Question: I'm having trouble with a div table control I wrote displaying correctly in IE.
My "table" is just a series of divs designed to look like a table, everything looks good in FF and Chrome but can't seem to get my "rows" to display correctly in IE.
It seems to scrunch all the rows to the left side of the table and then wrap them. I can adjust this by adjusting the row div's width but I would like to find another work around as this is a control and knowing the proper width to apply can be difficult. Here is a screen shot of what it is doing.

Also just noticed that when I maximize my screen on my 22in widescreen monitor it lines up everything correctly. Not sure what is going there.
here is my CSS as well, I think the titles are explanatory enough.
'''
.dataTable
{
border-style: solid;
border-width: .5px;
border-color: #dae2c1;
border-collapse: collapse;
font-family: PTSansCaptionBold, Arial, Sans-Serif;
}
.Table div
{
font-size: 12px;
color: #888;
margin: 0;
float: left;
overflow: hidden;
}
.HeaderRow div
{
border: 1px solid #f3f5eb;
padding: 5px 3px;
background-color: #bcc3a7;
color: #FFFFFF;
opacity: 0.7;
text-transform: uppercase;
-moz-user-select: none;
user-select: none;
cursor: pointer;
position: relative;
}
.DataRow
{
clear: both;
}
.DataRow div
{
border: 1px solid #000000;
border-color: #e7ecd7;
padding: 5px 3px;
min-height: 12px;
}
'''
Here is some of the html
'''
<div class="HeaderRow">
<div style="width: 100px; text-align: left;"><span id="arrow"></span>DRAWING #</div>
<div style="width: 100px; text-align: left;"><span id="arrow"></span>LOT #</div>
<div style="width: 100px; text-align: left;"><span id="arrow"></span>Serial #</div>
<div style="width: 100px; text-align: left;"><span id="arrow"></span>AS BUILT</div>
<div style="width: 100px; text-align: left;"><span id="arrow"></span>AS DESIGN</div>
<div style="width: 200px; text-align: left;"><span id="arrow"></span>DESCRIPTION</div>
</div>
<div class="DataRow">
<div style="width: 100px; text-align: left;">0102-10002</div>
<div style="width: 100px; text-align: left;"> </div>
<div style="width: 100px; text-align: left;">1004</div>
<div style="width: 100px; text-align: left;">94</div>
<div style="width: 100px; text-align: left;">9</div>
<div style="width: 200px; text-align: left;">HUT (HARD UPPER TORSO ASSY)</div>
</div>
'''
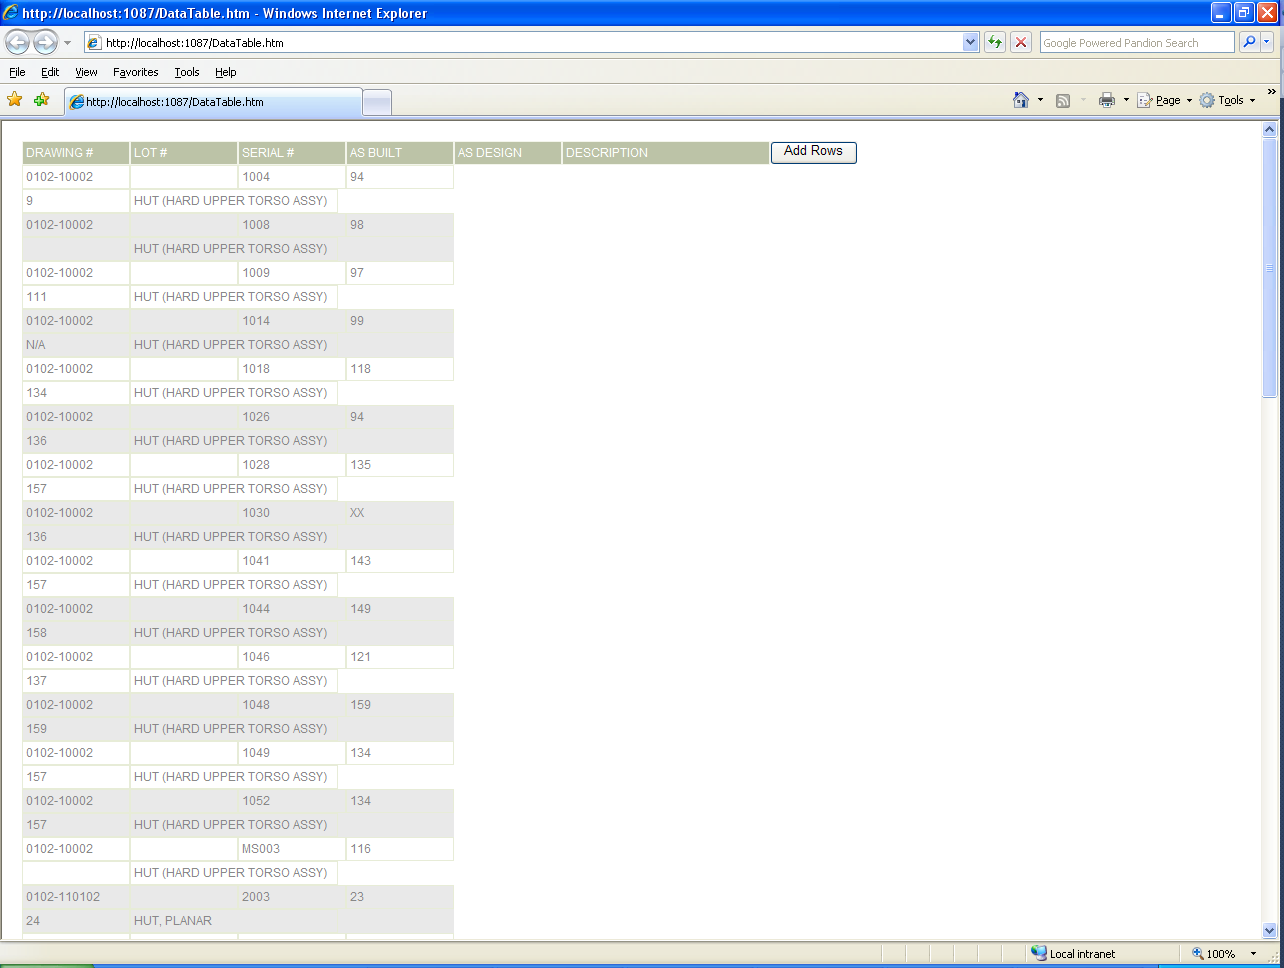
Answer: You could try explicitly setting each row's width equal to the width of the header.
In jQuery try this maybe:
'''
var headerWidth = $('.HeaderRow').width();
'''
Then set that equal to the width of each row
'''
$('.DataRow').css({width: headerWidth });
'''